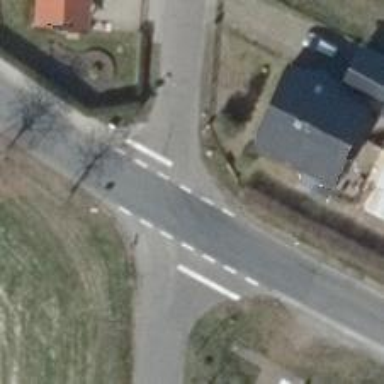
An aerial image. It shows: Tertiary road with asphalt surface.